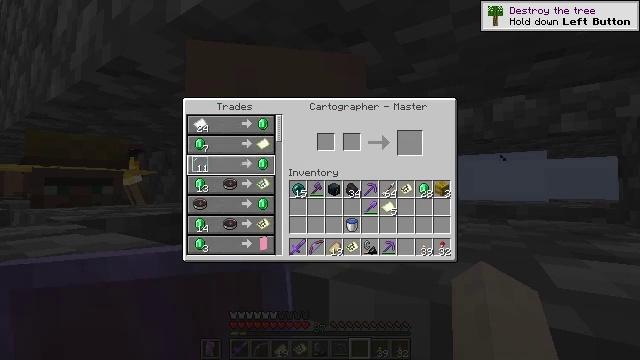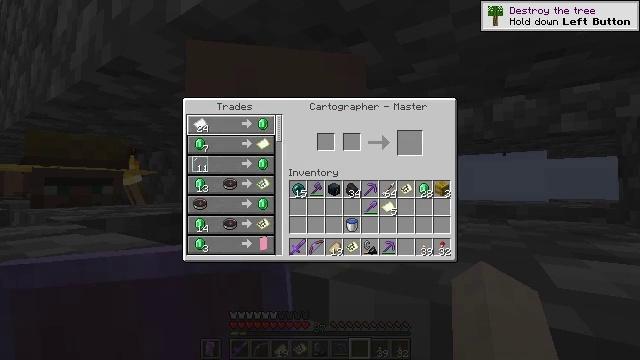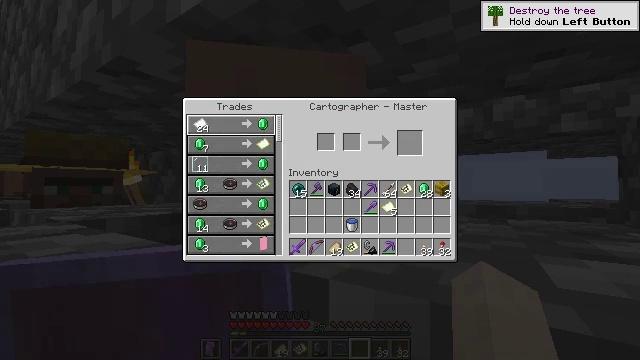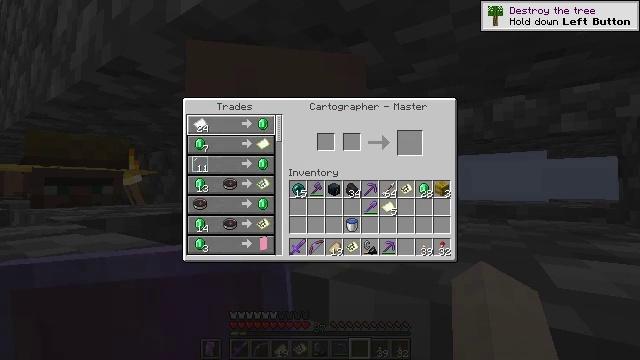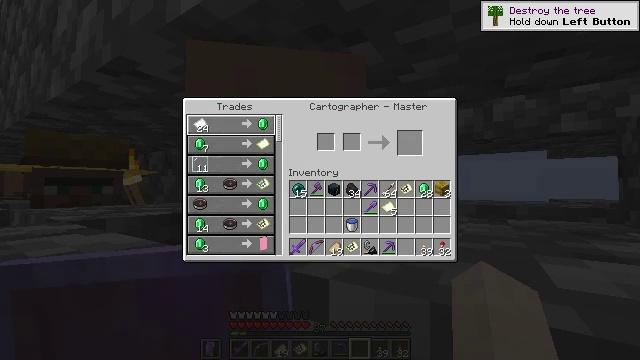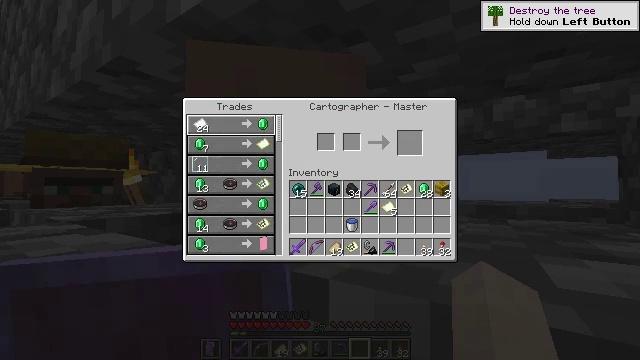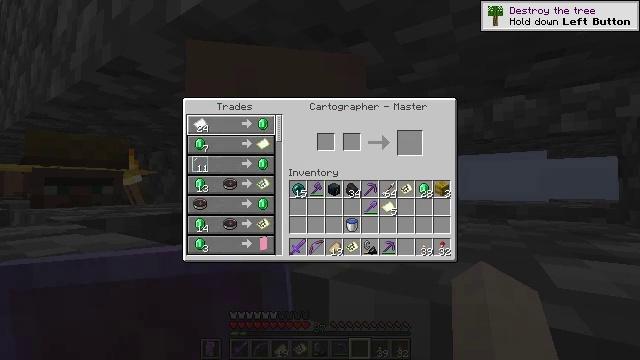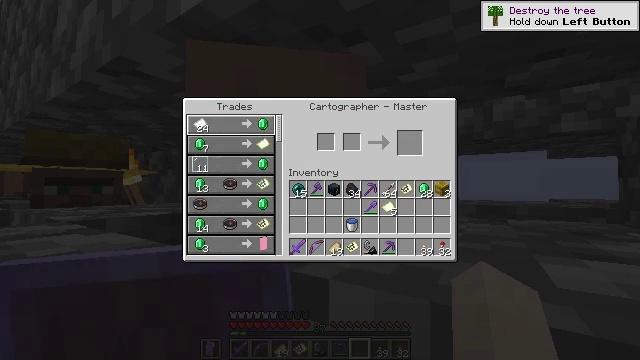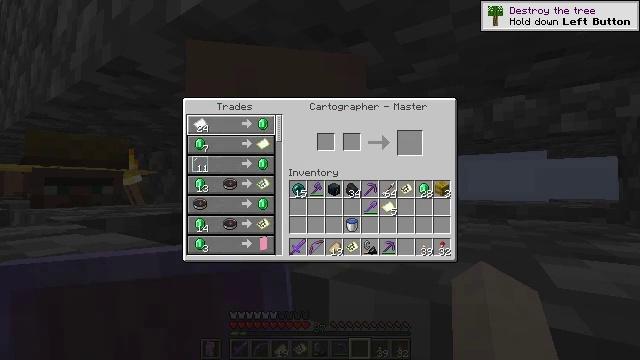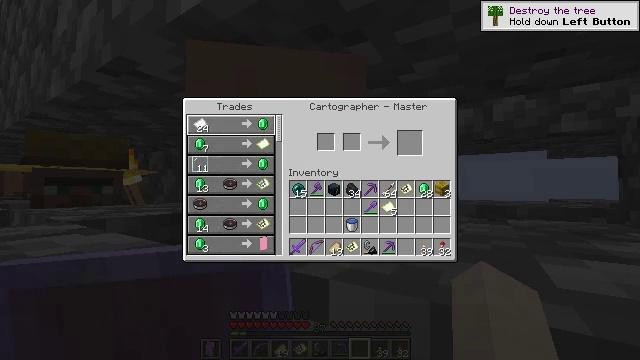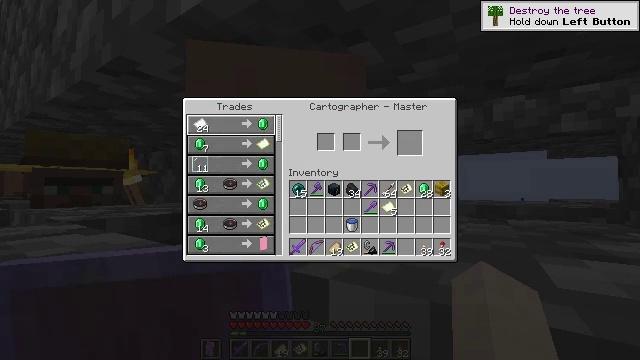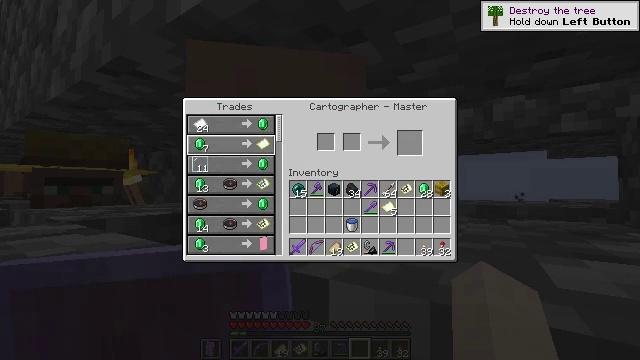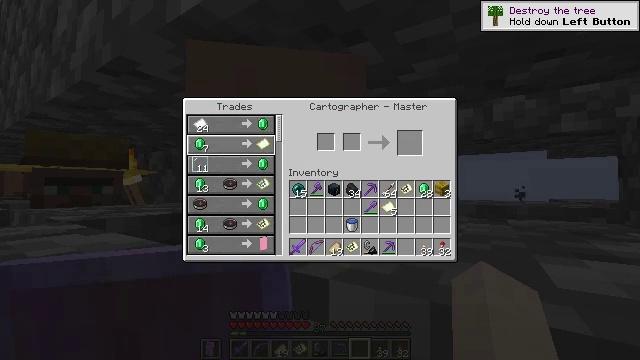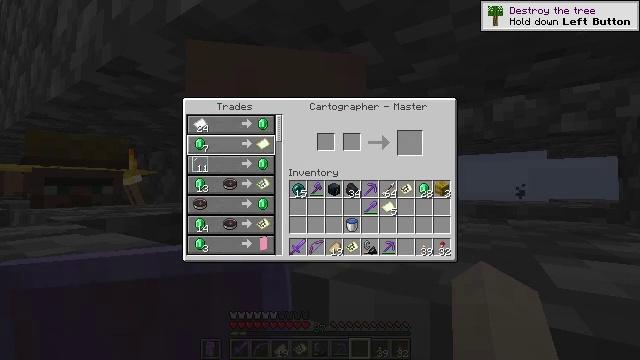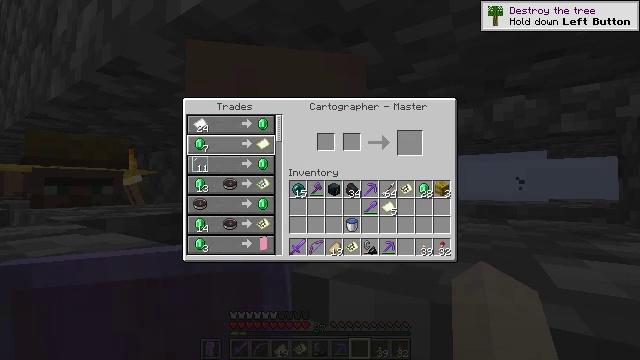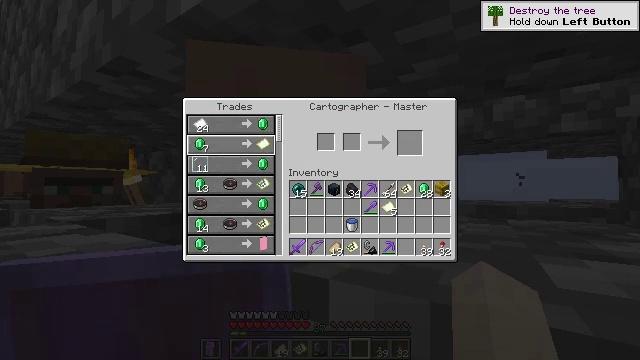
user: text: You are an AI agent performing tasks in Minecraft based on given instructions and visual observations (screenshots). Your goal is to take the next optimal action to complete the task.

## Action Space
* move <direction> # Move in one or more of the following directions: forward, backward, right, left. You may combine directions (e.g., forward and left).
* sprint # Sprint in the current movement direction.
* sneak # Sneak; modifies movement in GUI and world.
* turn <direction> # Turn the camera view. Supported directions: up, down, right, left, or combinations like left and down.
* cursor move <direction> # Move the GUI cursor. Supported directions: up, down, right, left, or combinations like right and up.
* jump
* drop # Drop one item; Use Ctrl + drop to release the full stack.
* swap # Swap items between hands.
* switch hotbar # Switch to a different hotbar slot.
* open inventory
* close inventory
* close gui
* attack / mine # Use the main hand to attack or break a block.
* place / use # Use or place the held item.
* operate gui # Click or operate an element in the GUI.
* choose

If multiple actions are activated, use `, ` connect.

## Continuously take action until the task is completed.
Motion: motion action
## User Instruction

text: Combine paper and a compass on a crafting table to craft a map.
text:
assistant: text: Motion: turn up
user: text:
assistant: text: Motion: turn up
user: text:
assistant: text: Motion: no_op
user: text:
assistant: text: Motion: no_op
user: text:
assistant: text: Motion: no_op
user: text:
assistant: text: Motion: no_op
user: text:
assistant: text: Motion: no_op
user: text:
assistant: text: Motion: no_op
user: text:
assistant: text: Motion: no_op
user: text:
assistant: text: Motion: no_op
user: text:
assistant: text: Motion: no_op
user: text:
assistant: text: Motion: no_op
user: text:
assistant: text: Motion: no_op
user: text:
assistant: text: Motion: sneak
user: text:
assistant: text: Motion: sneak
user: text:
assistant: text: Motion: sneak
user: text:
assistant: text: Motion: sneak
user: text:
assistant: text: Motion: sneak, attack / mine
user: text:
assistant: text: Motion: sneak, attack / mine
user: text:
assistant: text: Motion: sneak, turn right
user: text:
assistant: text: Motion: sneak, turn right and down
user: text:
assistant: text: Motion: sneak
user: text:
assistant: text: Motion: sneak, turn right
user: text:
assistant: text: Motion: sneak
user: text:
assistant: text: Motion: sneak
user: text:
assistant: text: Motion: sneak
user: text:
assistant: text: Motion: sneak
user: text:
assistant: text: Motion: sneak
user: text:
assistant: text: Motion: sneak, turn left and up
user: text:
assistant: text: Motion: sneak